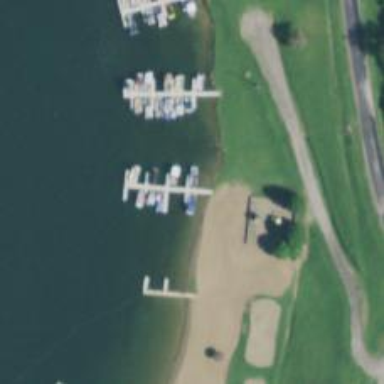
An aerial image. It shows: Dock located along the waterway.